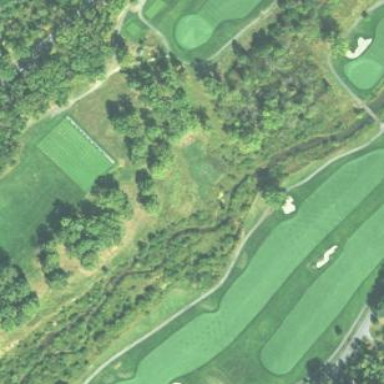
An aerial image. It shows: Golf fairway surrounded by grass.